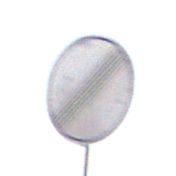
Verkehrszeichen: EndeSaemtlicherBegrenzungen
Umgebung: Outdoor, Nature
Tageszeit: MorningAfternoon
Wetter: PartlyCloudy
Licht: Natural
Jahreszeit: NotSpecified
Kontrast: HighContrast